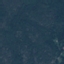
Land use / land cover: Forest